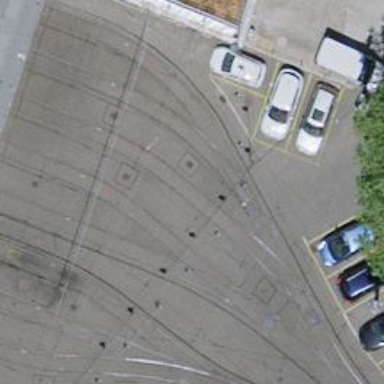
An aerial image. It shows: Tram railway with electrified contact lines. The scene is at service yard with one track.